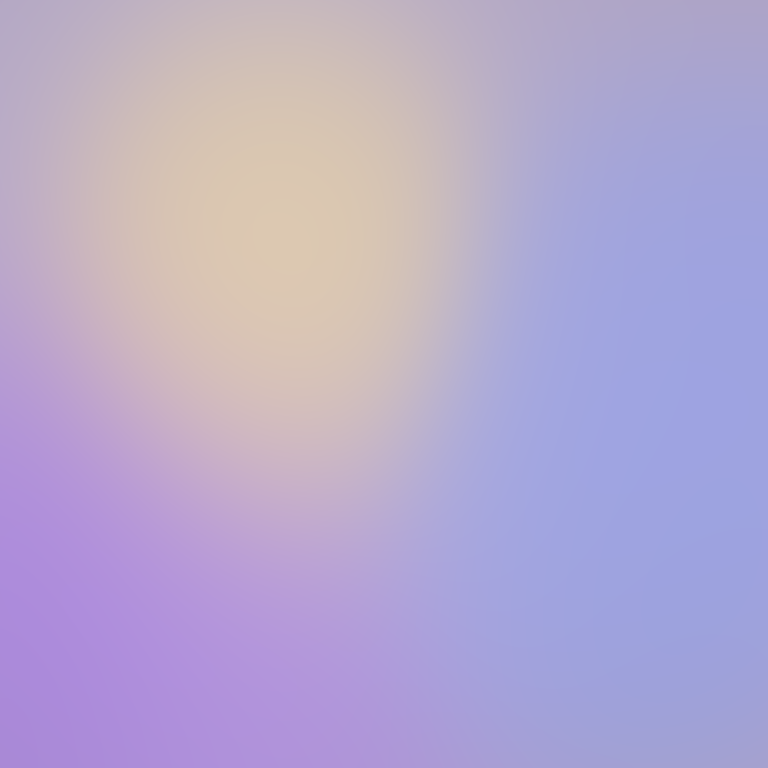
Abstract light effect, smooth gradient from soft lavender to warm beige, serene atmosphere, diffuse glow, no room, no furniture, no objects.